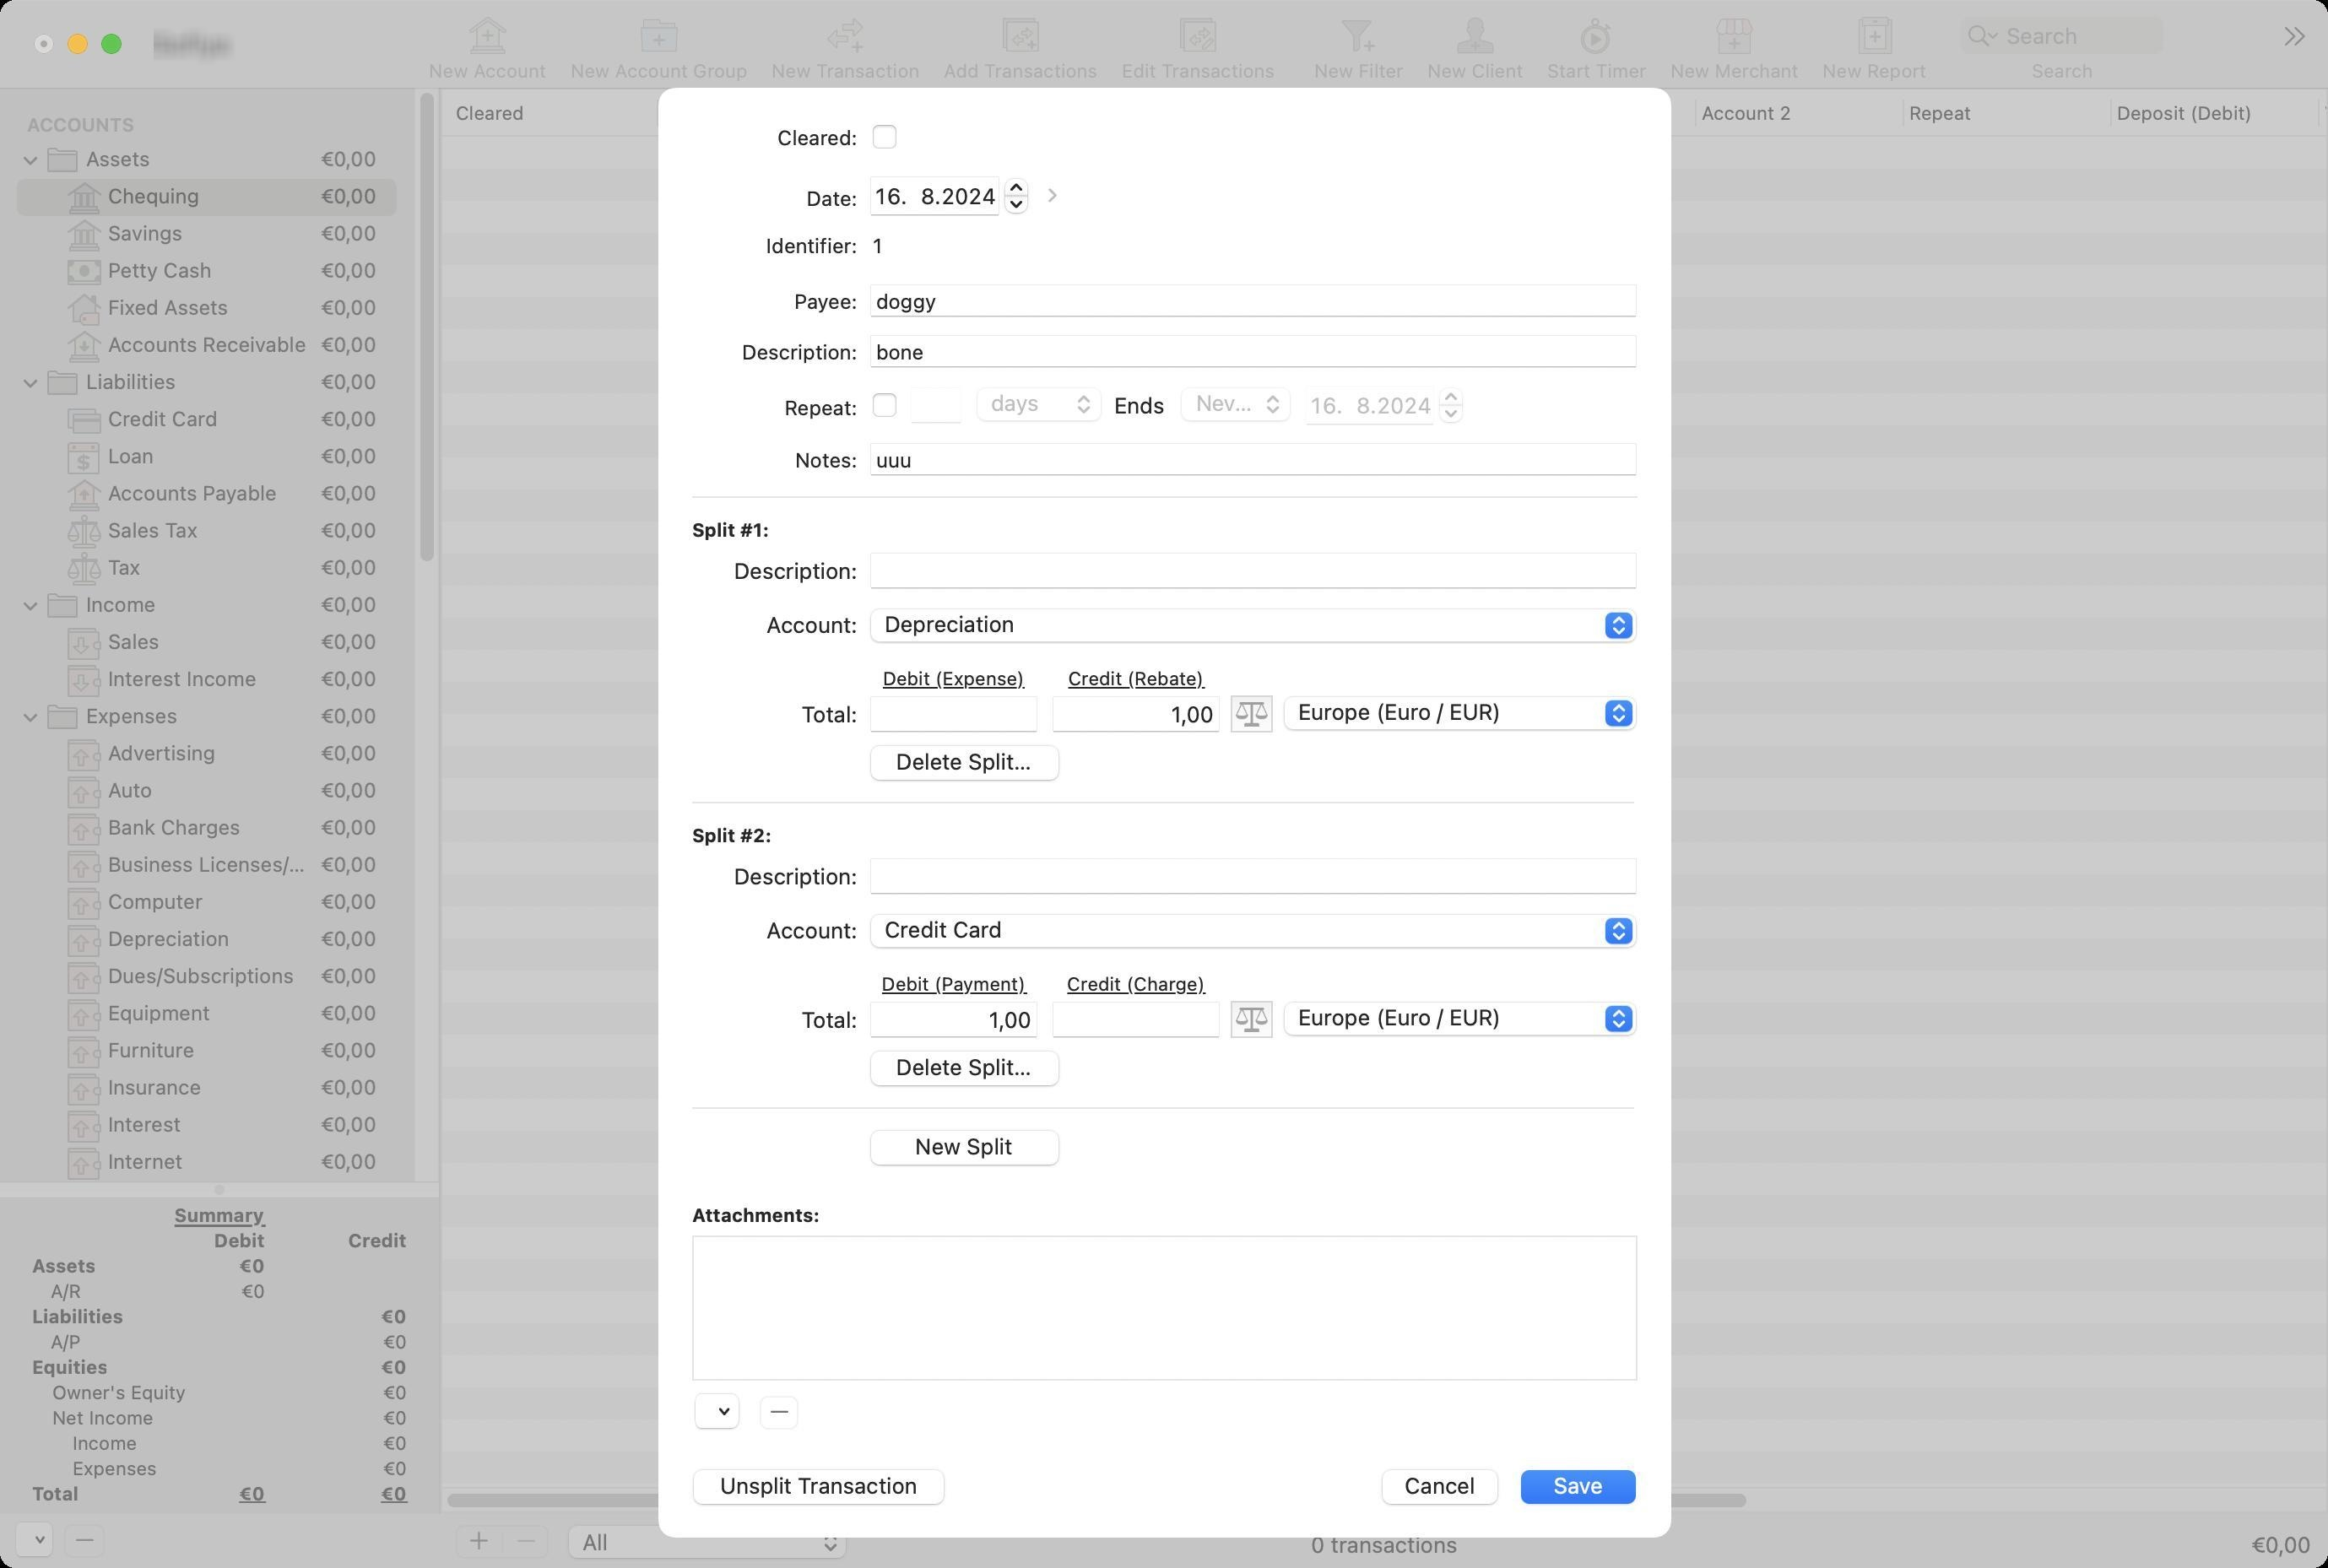
Accessibility tree:
{"name": "[name]", "role": "AXWindow", "description": null, "role_description": "standard window", "value": null, "position": "284.00;38.00", "size": "1379;929", "children": [{"name": "", "role": "AXMenuButton", "description": null, "role_description": "menu button", "value": null, "position": "8.00;901.00", "size": "26;25", "children": []}, {"name": "", "role": "AXButton", "description": "remove", "role_description": "button", "value": null, "position": "37.00;901.00", "size": "26;25", "children": []}, {"name": null, "role": "AXSplitGroup", "description": null, "role_description": "split group", "value": null, "position": "0.00;52.00", "size": "1379;845", "children": [{"name": null, "role": "AXSplitGroup", "description": null, "role_description": "split group", "value": null, "position": "0.00;52.00", "size": "260;845", "children": [{"name": null, "role": "AXScrollArea", "description": null, "role_description": "scroll area", "value": null, "position": "0.00;52.00", "size": "260;648", "children": [{"name": null, "role": "AXOutline", "description": null, "role_description": "outline", "value": null, "position": "0.00;52.00", "size": "245;1493", "children": [{"name": null, "role": "AXRow", "description": null, "role_description": "outline row", "value": null, "position": "0.00;62.00", "size": "245;22", "children": [{"name": null, "role": "AXCell", "description": null, "role_description": "cell", "value": null, "position": "10.00;62.00", "size": "225;22", "children": [{"name": null, "role": "AXStaticText", "description": null, "role_description": "text", "value": "ACCOUNTS", "position": "14.00;62.00", "size": "229;22", "children": []}]}]}, {"name": null, "role": "AXRow", "description": null, "role_description": "outline row", "value": null, "position": "0.00;84.00", "size": "245;22", "children": [{"name": null, "role": "AXCell", "description": null, "role_description": "cell", "value": null, "position": "10.00;84.00", "size": "225;22", "children": [{"name": null, "role": "AXImage", "description": "", "role_description": "image", "value": null, "position": "27.00;85.00", "size": "20;20", "children": []}, {"name": null, "role": "AXStaticText", "description": null, "role_description": "text", "value": "Assets", "position": "49.00;86.50", "size": "138;17", "children": []}, {"name": null, "role": "AXStaticText", "description": null, "role_description": "text", "value": "€0,00", "position": "187.14;86.50", "size": "38;17", "children": []}, {"name": null, "role": "AXDisclosureTriangle", "description": null, "role_description": "disclosure triangle", "value": 1, "position": "12.00;84.00", "size": "13;22", "children": []}]}]}, {"name": null, "role": "AXRow", "description": null, "role_description": "outline row", "value": null, "position": "0.00;106.00", "size": "245;22", "children": [{"name": null, "role": "AXCell", "description": null, "role_description": "cell", "value": null, "position": "10.00;106.00", "size": "225;22", "children": [{"name": null, "role": "AXImage", "description": "Bank", "role_description": "image", "value": null, "position": "40.00;107.00", "size": "20;20", "children": []}, {"name": null, "role": "AXStaticText", "description": null, "role_description": "text", "value": "Chequing", "position": "62.00;108.50", "size": "125;17", "children": []}, {"name": null, "role": "AXStaticText", "description": null, "role_description": "text", "value": "€0,00", "position": "187.14;108.50", "size": "38;17", "children": []}]}]}, {"name": null, "role": "AXRow", "description": null, "role_description": "outline row", "value": null, "position": "0.00;128.00", "size": "245;22", "children": [{"name": null, "role": "AXCell", "description": null, "role_description": "cell", "value": null, "position": "10.00;128.00", "size": "225;22", "children": [{"name": null, "role": "AXImage", "description": "Bank", "role_description": "image", "value": null, "position": "40.00;129.00", "size": "20;20", "children": []}, {"name": null, "role": "AXStaticText", "description": null, "role_description": "text", "value": "Savings", "position": "62.00;130.50", "size": "125;17", "children": []}, {"name": null, "role": "AXStaticText", "description": null, "role_description": "text", "value": "€0,00", "position": "187.14;130.50", "size": "38;17", "children": []}]}]}, {"name": null, "role": "AXRow", "description": null, "role_description": "outline row", "value": null, "position": "0.00;150.00", "size": "245;22", "children": [{"name": null, "role": "AXCell", "description": null, "role_description": "cell", "value": null, "position": "10.00;150.00", "size": "225;22", "children": [{"name": null, "role": "AXImage", "description": "Cash", "role_description": "image", "value": null, "position": "40.00;151.00", "size": "20;20", "children": []}, {"name": null, "role": "AXStaticText", "description": null, "role_description": "text", "value": "Petty Cash", "position": "62.00;152.50", "size": "125;17", "children": []}, {"name": null, "role": "AXStaticText", "description": null, "role_description": "text", "value": "€0,00", "position": "187.14;152.50", "size": "38;17", "children": []}]}]}, {"name": null, "role": "AXRow", "description": null, "role_description": "outline row", "value": null, "position": "0.00;172.00", "size": "245;22", "children": [{"name": null, "role": "AXCell", "description": null, "role_description": "cell", "value": null, "position": "10.00;172.00", "size": "225;22", "children": [{"name": null, "role": "AXImage", "description": "FixedAsset", "role_description": "image", "value": null, "position": "40.00;173.00", "size": "20;20", "children": []}, {"name": null, "role": "AXStaticText", "description": null, "role_description": "text", "value": "Fixed Assets", "position": "62.00;174.50", "size": "125;17", "children": []}, {"name": null, "role": "AXStaticText", "description": null, "role_description": "text", "value": "€0,00", "position": "187.14;174.50", "size": "38;17", "children": []}]}]}, {"name": null, "role": "AXRow", "description": null, "role_description": "outline row", "value": null, "position": "0.00;194.00", "size": "245;22", "children": [{"name": null, "role": "AXCell", "description": null, "role_description": "cell", "value": null, "position": "10.00;194.00", "size": "225;22", "children": [{"name": null, "role": "AXImage", "description": "AccountsReceivable", "role_description": "image", "value": null, "position": "40.00;195.00", "size": "20;20", "children": []}, {"name": null, "role": "AXStaticText", "description": null, "role_description": "text", "value": "Accounts Receivable", "position": "62.00;196.50", "size": "125;17", "children": []}, {"name": null, "role": "AXStaticText", "description": null, "role_description": "text", "value": "€0,00", "position": "187.14;196.50", "size": "38;17", "children": []}]}]}, {"name": null, "role": "AXRow", "description": null, "role_description": "outline row", "value": null, "position": "0.00;216.00", "size": "245;22", "children": [{"name": null, "role": "AXCell", "description": null, "role_description": "cell", "value": null, "position": "10.00;216.00", "size": "225;22", "children": [{"name": null, "role": "AXImage", "description": "", "role_description": "image", "value": null, "position": "27.00;217.00", "size": "20;20", "children": []}, {"name": null, "role": "AXStaticText", "description": null, "role_description": "text", "value": "Liabilities", "position": "49.00;218.50", "size": "138;17", "children": []}, {"name": null, "role": "AXStaticText", "description": null, "role_description": "text", "value": "€0,00", "position": "187.14;218.50", "size": "38;17", "children": []}, {"name": null, "role": "AXDisclosureTriangle", "description": null, "role_description": "disclosure triangle", "value": 1, "position": "12.00;216.00", "size": "13;22", "children": []}]}]}, {"name": null, "role": "AXRow", "description": null, "role_description": "outline row", "value": null, "position": "0.00;238.00", "size": "245;22", "children": [{"name": null, "role": "AXCell", "description": null, "role_description": "cell", "value": null, "position": "10.00;238.00", "size": "225;22", "children": [{"name": null, "role": "AXImage", "description": "CreditCard", "role_description": "image", "value": null, "position": "40.00;239.00", "size": "20;20", "children": []}, {"name": null, "role": "AXStaticText", "description": null, "role_description": "text", "value": "Credit Card", "position": "62.00;240.50", "size": "125;17", "children": []}, {"name": null, "role": "AXStaticText", "description": null, "role_description": "text", "value": "€0,00", "position": "187.14;240.50", "size": "38;17", "children": []}]}]}, {"name": null, "role": "AXRow", "description": null, "role_description": "outline row", "value": null, "position": "0.00;260.00", "size": "245;22", "children": [{"name": null, "role": "AXCell", "description": null, "role_description": "cell", "value": null, "position": "10.00;260.00", "size": "225;22", "children": [{"name": null, "role": "AXImage", "description": "Loan", "role_description": "image", "value": null, "position": "40.00;261.00", "size": "20;20", "children": []}, {"name": null, "role": "AXStaticText", "description": null, "role_description": "text", "value": "Loan", "position": "62.00;262.50", "size": "125;17", "children": []}, {"name": null, "role": "AXStaticText", "description": null, "role_description": "text", "value": "€0,00", "position": "187.14;262.50", "size": "38;17", "children": []}]}]}, {"name": null, "role": "AXRow", "description": null, "role_description": "outline row", "value": null, "position": "0.00;282.00", "size": "245;22", "children": [{"name": null, "role": "AXCell", "description": null, "role_description": "cell", "value": null, "position": "10.00;282.00", "size": "225;22", "children": [{"name": null, "role": "AXImage", "description": "AccountsPayable", "role_description": "image", "value": null, "position": "40.00;283.00", "size": "20;20", "children": []}, {"name": null, "role": "AXStaticText", "description": null, "role_description": "text", "value": "Accounts Payable", "position": "62.00;284.50", "size": "125;17", "children": []}, {"name": null, "role": "AXStaticText", "description": null, "role_description": "text", "value": "€0,00", "position": "187.14;284.50", "size": "38;17", "children": []}]}]}, {"name": null, "role": "AXRow", "description": null, "role_description": "outline row", "value": null, "position": "0.00;304.00", "size": "245;22", "children": [{"name": null, "role": "AXCell", "description": null, "role_description": "cell", "value": null, "position": "10.00;304.00", "size": "225;22", "children": [{"name": null, "role": "AXImage", "description": "Tax", "role_description": "image", "value": null, "position": "40.00;305.00", "size": "20;20", "children": []}, {"name": null, "role": "AXStaticText", "description": null, "role_description": "text", "value": "Sales Tax", "position": "62.00;306.50", "size": "125;17", "children": []}, {"name": null, "role": "AXStaticText", "description": null, "role_description": "text", "value": "€0,00", "position": "187.14;306.50", "size": "38;17", "children": []}]}]}, {"name": null, "role": "AXRow", "description": null, "role_description": "outline row", "value": null, "position": "0.00;326.00", "size": "245;22", "children": [{"name": null, "role": "AXCell", "description": null, "role_description": "cell", "value": null, "position": "10.00;326.00", "size": "225;22", "children": [{"name": null, "role": "AXImage", "description": "Tax", "role_description": "image", "value": null, "position": "40.00;327.00", "size": "20;20", "children": []}, {"name": null, "role": "AXStaticText", "description": null, "role_description": "text", "value": "Tax", "position": "62.00;328.50", "size": "125;17", "children": []}, {"name": null, "role": "AXStaticText", "description": null, "role_description": "text", "value": "€0,00", "position": "187.14;328.50", "size": "38;17", "children": []}]}]}, {"name": null, "role": "AXRow", "description": null, "role_description": "outline row", "value": null, "position": "0.00;348.00", "size": "245;22", "children": [{"name": null, "role": "AXCell", "description": null, "role_description": "cell", "value": null, "position": "10.00;348.00", "size": "225;22", "children": [{"name": null, "role": "AXImage", "description": "", "role_description": "image", "value": null, "position": "27.00;349.00", "size": "20;20", "children": []}, {"name": null, "role": "AXStaticText", "description": null, "role_description": "text", "value": "Income", "position": "49.00;350.50", "size": "138;17", "children": []}, {"name": null, "role": "AXStaticText", "description": null, "role_description": "text", "value": "€0,00", "position": "187.14;350.50", "size": "38;17", "children": []}, {"name": null, "role": "AXDisclosureTriangle", "description": null, "role_description": "disclosure triangle", "value": 1, "position": "12.00;348.00", "size": "13;22", "children": []}]}]}, {"name": null, "role": "AXRow", "description": null, "role_description": "outline row", "value": null, "position": "0.00;370.00", "size": "245;22", "children": [{"name": null, "role": "AXCell", "description": null, "role_description": "cell", "value": null, "position": "10.00;370.00", "size": "225;22", "children": [{"name": null, "role": "AXImage", "description": "Income", "role_description": "image", "value": null, "position": "40.00;371.00", "size": "20;20", "children": []}, {"name": null, "role": "AXStaticText", "description": null, "role_description": "text", "value": "Sales", "position": "62.00;372.50", "size": "125;17", "children": []}, {"name": null, "role": "AXStaticText", "description": null, "role_description": "text", "value": "€0,00", "position": "187.14;372.50", "size": "38;17", "children": []}]}]}, {"name": null, "role": "AXRow", "description": null, "role_description": "outline row", "value": null, "position": "0.00;392.00", "size": "245;22", "children": [{"name": null, "role": "AXCell", "description": null, "role_description": "cell", "value": null, "position": "10.00;392.00", "size": "225;22", "children": [{"name": null, "role": "AXImage", "description": "Income", "role_description": "image", "value": null, "position": "40.00;393.00", "size": "20;20", "children": []}, {"name": null, "role": "AXStaticText", "description": null, "role_description": "text", "value": "Interest Income", "position": "62.00;394.50", "size": "125;17", "children": []}, {"name": null, "role": "AXStaticText", "description": null, "role_description": "text", "value": "€0,00", "position": "187.14;394.50", "size": "38;17", "children": []}]}]}, {"name": null, "role": "AXRow", "description": null, "role_description": "outline row", "value": null, "position": "0.00;414.00", "size": "245;22", "children": [{"name": null, "role": "AXCell", "description": null, "role_description": "cell", "value": null, "position": "10.00;414.00", "size": "225;22", "children": [{"name": null, "role": "AXImage", "description": "", "role_description": "image", "value": null, "position": "27.00;415.00", "size": "20;20", "children": []}, {"name": null, "role": "AXStaticText", "description": null, "role_description": "text", "value": "Expenses", "position": "49.00;416.50", "size": "138;17", "children": []}, {"name": null, "role": "AXStaticText", "description": null, "role_description": "text", "value": "€0,00", "position": "187.14;416.50", "size": "38;17", "children": []}, {"name": null, "role": "AXDisclosureTriangle", "description": null, "role_description": "disclosure triangle", "value": 1, "position": "12.00;414.00", "size": "13;22", "children": []}]}]}, {"name": null, "role": "AXRow", "description": null, "role_description": "outline row", "value": null, "position": "0.00;436.00", "size": "245;22", "children": [{"name": null, "role": "AXCell", "description": null, "role_description": "cell", "value": null, "position": "10.00;436.00", "size": "225;22", "children": [{"name": null, "role": "AXImage", "description": "Expense", "role_description": "image", "value": null, "position": "40.00;437.00", "size": "20;20", "children": []}, {"name": null, "role": "AXStaticText", "description": null, "role_description": "text", "value": "Advertising", "position": "62.00;438.50", "size": "125;17", "children": []}, {"name": null, "role": "AXStaticText", "description": null, "role_description": "text", "value": "€0,00", "position": "187.14;438.50", "size": "38;17", "children": []}]}]}, {"name": null, "role": "AXRow", "description": null, "role_description": "outline row", "value": null, "position": "0.00;458.00", "size": "245;22", "children": [{"name": null, "role": "AXCell", "description": null, "role_description": "cell", "value": null, "position": "10.00;458.00", "size": "225;22", "children": [{"name": null, "role": "AXImage", "description": "Expense", "role_description": "image", "value": null, "position": "40.00;459.00", "size": "20;20", "children": []}, {"name": null, "role": "AXStaticText", "description": null, "role_description": "text", "value": "Auto", "position": "62.00;460.50", "size": "125;17", "children": []}, {"name": null, "role": "AXStaticText", "description": null, "role_description": "text", "value": "€0,00", "position": "187.14;460.50", "size": "38;17", "children": []}]}]}, {"name": null, "role": "AXRow", "description": null, "role_description": "outline row", "value": null, "position": "0.00;480.00", "size": "245;22", "children": [{"name": null, "role": "AXCell", "description": null, "role_description": "cell", "value": null, "position": "10.00;480.00", "size": "225;22", "children": [{"name": null, "role": "AXImage", "description": "Expense", "role_description": "image", "value": null, "position": "40.00;481.00", "size": "20;20", "children": []}, {"name": null, "role": "AXStaticText", "description": null, "role_description": "text", "value": "Bank Charges", "position": "62.00;482.50", "size": "125;17", "children": []}, {"name": null, "role": "AXStaticText", "description": null, "role_description": "text", "value": "€0,00", "position": "187.14;482.50", "size": "38;17", "children": []}]}]}, {"name": null, "role": "AXRow", "description": null, "role_description": "outline row", "value": null, "position": "0.00;502.00", "size": "245;22", "children": [{"name": null, "role": "AXCell", "description": null, "role_description": "cell", "value": null, "position": "10.00;502.00", "size": "225;22", "children": [{"name": null, "role": "AXImage", "description": "Expense", "role_description": "image", "value": null, "position": "40.00;503.00", "size": "20;20", "children": []}, {"name": null, "role": "AXStaticText", "description": null, "role_description": "text", "value": "Business Licenses/Permits", "position": "62.00;504.50", "size": "125;17", "children": []}, {"name": null, "role": "AXStaticText", "description": null, "role_description": "text", "value": "€0,00", "position": "187.14;504.50", "size": "38;17", "children": []}]}]}, {"name": null, "role": "AXRow", "description": null, "role_description": "outline row", "value": null, "position": "0.00;524.00", "size": "245;22", "children": [{"name": null, "role": "AXCell", "description": null, "role_description": "cell", "value": null, "position": "10.00;524.00", "size": "225;22", "children": [{"name": null, "role": "AXImage", "description": "Expense", "role_description": "image", "value": null, "position": "40.00;525.00", "size": "20;20", "children": []}, {"name": null, "role": "AXStaticText", "description": null, "role_description": "text", "value": "Computer", "position": "62.00;526.50", "size": "125;17", "children": []}, {"name": null, "role": "AXStaticText", "description": null, "role_description": "text", "value": "€0,00", "position": "187.14;526.50", "size": "38;17", "children": []}]}]}, {"name": null, "role": "AXRow", "description": null, "role_description": "outline row", "value": null, "position": "0.00;546.00", "size": "245;22", "children": [{"name": null, "role": "AXCell", "description": null, "role_description": "cell", "value": null, "position": "10.00;546.00", "size": "225;22", "children": [{"name": null, "role": "AXImage", "description": "Expense", "role_description": "image", "value": null, "position": "40.00;547.00", "size": "20;20", "children": []}, {"name": null, "role": "AXStaticText", "description": null, "role_description": "text", "value": "Depreciation", "position": "62.00;548.50", "size": "125;17", "children": []}, {"name": null, "role": "AXStaticText", "description": null, "role_description": "text", "value": "€0,00", "position": "187.14;548.50", "size": "38;17", "children": []}]}]}, {"name": null, "role": "AXRow", "description": null, "role_description": "outline row", "value": null, "position": "0.00;568.00", "size": "245;22", "children": [{"name": null, "role": "AXCell", "description": null, "role_description": "cell", "value": null, "position": "10.00;568.00", "size": "225;22", "children": [{"name": null, "role": "AXImage", "description": "Expense", "role_description": "image", "value": null, "position": "40.00;569.00", "size": "20;20", "children": []}, {"name": null, "role": "AXStaticText", "description": null, "role_description": "text", "value": "Dues/Subscriptions", "position": "62.00;570.50", "size": "125;17", "children": []}, {"name": null, "role": "AXStaticText", "description": null, "role_description": "text", "value": "€0,00", "position": "187.14;570.50", "size": "38;17", "children": []}]}]}, {"name": null, "role": "AXRow", "description": null, "role_description": "outline row", "value": null, "position": "0.00;590.00", "size": "245;22", "children": [{"name": null, "role": "AXCell", "description": null, "role_description": "cell", "value": null, "position": "10.00;590.00", "size": "225;22", "children": [{"name": null, "role": "AXImage", "description": "Expense", "role_description": "image", "value": null, "position": "40.00;591.00", "size": "20;20", "children": []}, {"name": null, "role": "AXStaticText", "description": null, "role_description": "text", "value": "Equipment", "position": "62.00;592.50", "size": "125;17", "children": []}, {"name": null, "role": "AXStaticText", "description": null, "role_description": "text", "value": "€0,00", "position": "187.14;592.50", "size": "38;17", "children": []}]}]}, {"name": null, "role": "AXRow", "description": null, "role_description": "outline row", "value": null, "position": "0.00;612.00", "size": "245;22", "children": [{"name": null, "role": "AXCell", "description": null, "role_description": "cell", "value": null, "position": "10.00;612.00", "size": "225;22", "children": [{"name": null, "role": "AXImage", "description": "Expense", "role_description": "image", "value": null, "position": "40.00;613.00", "size": "20;20", "children": []}, {"name": null, "role": "AXStaticText", "description": null, "role_description": "text", "value": "Furniture", "position": "62.00;614.50", "size": "125;17", "children": []}, {"name": null, "role": "AXStaticText", "description": null, "role_description": "text", "value": "€0,00", "position": "187.14;614.50", "size": "38;17", "children": []}]}]}, {"name": null, "role": "AXRow", "description": null, "role_description": "outline row", "value": null, "position": "0.00;634.00", "size": "245;22", "children": [{"name": null, "role": "AXCell", "description": null, "role_description": "cell", "value": null, "position": "10.00;634.00", "size": "225;22", "children": [{"name": null, "role": "AXImage", "description": "Expense", "role_description": "image", "value": null, "position": "40.00;635.00", "size": "20;20", "children": []}, {"name": null, "role": "AXStaticText", "description": null, "role_description": "text", "value": "Insurance", "position": "62.00;636.50", "size": "125;17", "children": []}, {"name": null, "role": "AXStaticText", "description": null, "role_description": "text", "value": "€0,00", "position": "187.14;636.50", "size": "38;17", "children": []}]}]}, {"name": null, "role": "AXRow", "description": null, "role_description": "outline row", "value": null, "position": "0.00;656.00", "size": "245;22", "children": [{"name": null, "role": "AXCell", "description": null, "role_description": "cell", "value": null, "position": "10.00;656.00", "size": "225;22", "children": [{"name": null, "role": "AXImage", "description": "Expense", "role_description": "image", "value": null, "position": "40.00;657.00", "size": "20;20", "children": []}, {"name": null, "role": "AXStaticText", "description": null, "role_description": "text", "value": "Interest", "position": "62.00;658.50", "size": "125;17", "children": []}, {"name": null, "role": "AXStaticText", "description": null, "role_description": "text", "value": "€0,00", "position": "187.14;658.50", "size": "38;17", "children": []}]}]}, {"name": null, "role": "AXRow", "description": null, "role_description": "outline row", "value": null, "position": "0.00;678.00", "size": "245;22", "children": [{"name": null, "role": "AXCell", "description": null, "role_description": "cell", "value": null, "position": "10.00;678.00", "size": "225;22", "children": [{"name": null, "role": "AXImage", "description": "Expense", "role_description": "image", "value": null, "position": "40.00;679.00", "size": "20;20", "children": []}, {"name": null, "role": "AXStaticText", "description": null, "role_description": "text", "value": "Internet", "position": "62.00;680.50", "size": "125;17", "children": []}, {"name": null, "role": "AXStaticText", "description": null, "role_description": "text", "value": "€0,00", "position": "187.14;680.50", "size": "38;17", "children": []}]}]}, {"name": null, "role": "AXRow", "description": null, "role_description": "outline row", "value": null, "position": "0.00;700.00", "size": "245;22", "children": [{"name": null, "role": "AXCell", "description": null, "role_description": "cell", "value": null, "position": "10.00;700.00", "size": "225;22", "children": [{"name": null, "role": "AXImage", "description": "Expense", "role_description": "image", "value": null, "position": "40.00;701.00", "size": "20;20", "children": []}, {"name": null, "role": "AXStaticText", "description": null, "role_description": "text", "value": "Meals/Entertainment", "position": "62.00;702.50", "size": "125;17", "children": []}, {"name": null, "role": "AXStaticText", "description": null, "role_description": "text", "value": "€0,00", "position": "187.14;702.50", "size": "38;17", "children": []}]}]}, {"name": null, "role": "AXRow", "description": null, "role_description": "outline row", "value": null, "position": "0.00;722.00", "size": "245;22", "children": [{"name": null, "role": "AXCell", "description": null, "role_description": "cell", "value": null, "position": "10.00;722.00", "size": "225;22", "children": [{"name": null, "role": "AXImage", "description": "Expense", "role_description": "image", "value": null, "position": "40.00;723.00", "size": "20;20", "children": []}, {"name": null, "role": "AXStaticText", "description": null, "role_description": "text", "value": "Mileage", "position": "62.00;724.50", "size": "125;17", "children": []}, {"name": null, "role": "AXStaticText", "description": null, "role_description": "text", "value": "€0,00", "position": "187.14;724.50", "size": "38;17", "children": []}]}]}, {"name": null, "role": "AXRow", "description": null, "role_description": "outline row", "value": null, "position": "0.00;744.00", "size": "245;22", "children": [{"name": null, "role": "AXCell", "description": null, "role_description": "cell", "value": null, "position": "10.00;744.00", "size": "225;22", "children": [{"name": null, "role": "AXImage", "description": "Expense", "role_description": "image", "value": null, "position": "40.00;745.00", "size": "20;20", "children": []}, {"name": null, "role": "AXStaticText", "description": null, "role_description": "text", "value": "Office Supplies", "position": "62.00;746.50", "size": "125;17", "children": []}, {"name": null, "role": "AXStaticText", "description": null, "role_description": "text", "value": "€0,00", "position": "187.14;746.50", "size": "38;17", "children": []}]}]}, {"name": null, "role": "AXRow", "description": null, "role_description": "outline row", "value": null, "position": "0.00;766.00", "size": "245;22", "children": [{"name": null, "role": "AXCell", "description": null, "role_description": "cell", "value": null, "position": "10.00;766.00", "size": "225;22", "children": [{"name": null, "role": "AXImage", "description": "Expense", "role_description": "image", "value": null, "position": "40.00;767.00", "size": "20;20", "children": []}, {"name": null, "role": "AXStaticText", "description": null, "role_description": "text", "value": "Phone", "position": "62.00;768.50", "size": "125;17", "children": []}, {"name": null, "role": "AXStaticText", "description": null, "role_description": "text", "value": "€0,00", "position": "187.14;768.50", "size": "38;17", "children": []}]}]}, {"name": null, "role": "AXRow", "description": null, "role_description": "outline row", "value": null, "position": "0.00;788.00", "size": "245;22", "children": [{"name": null, "role": "AXCell", "description": null, "role_description": "cell", "value": null, "position": "10.00;788.00", "size": "225;22", "children": [{"name": null, "role": "AXImage", "description": "Expense", "role_description": "image", "value": null, "position": "40.00;789.00", "size": "20;20", "children": []}, {"name": null, "role": "AXStaticText", "description": null, "role_description": "text", "value": "Postage/Shipping", "position": "62.00;790.50", "size": "125;17", "children": []}, {"name": null, "role": "AXStaticText", "description": null, "role_description": "text", "value": "€0,00", "position": "187.14;790.50", "size": "38;17", "children": []}]}]}, {"name": null, "role": "AXRow", "description": null, "role_description": "outline row", "value": null, "position": "0.00;810.00", "size": "245;22", "children": [{"name": null, "role": "AXCell", "description": null, "role_description": "cell", "value": null, "position": "10.00;810.00", "size": "225;22", "children": [{"name": null, "role": "AXImage", "description": "Expense", "role_description": "image", "value": null, "position": "40.00;811.00", "size": "20;20", "children": []}, {"name": null, "role": "AXStaticText", "description": null, "role_description": "text", "value": "Professional Fees", "position": "62.00;812.50", "size": "125;17", "children": []}, {"name": null, "role": "AXStaticText", "description": null, "role_description": "text", "value": "€0,00", "position": "187.14;812.50", "size": "38;17", "children": []}]}]}, {"name": null, "role": "AXRow", "description": null, "role_description": "outline row", "value": null, "position": "0.00;832.00", "size": "245;22", "children": [{"name": null, "role": "AXCell", "description": null, "role_description": "cell", "value": null, "position": "10.00;832.00", "size": "225;22", "children": [{"name": null, "role": "AXImage", "description": "Expense", "role_description": "image", "value": null, "position": "40.00;833.00", "size": "20;20", "children": []}, {"name": null, "role": "AXStaticText", "description": null, "role_description": "text", "value": "Rent", "position": "62.00;834.50", "size": "125;17", "children": []}, {"name": null, "role": "AXStaticText", "description": null, "role_description": "text", "value": "€0,00", "position": "187.14;834.50", "size": "38;17", "children": []}]}]}, {"name": null, "role": "AXRow", "description": null, "role_description": "outline row", "value": null, "position": "0.00;854.00", "size": "245;22", "children": [{"name": null, "role": "AXCell", "description": null, "role_description": "cell", "value": null, "position": "10.00;854.00", "size": "225;22", "children": [{"name": null, "role": "AXImage", "description": "Expense", "role_description": "image", "value": null, "position": "40.00;855.00", "size": "20;20", "children": []}, {"name": null, "role": "AXStaticText", "description": null, "role_description": "text", "value": "Repairs/Maintenance", "position": "62.00;856.50", "size": "125;17", "children": []}, {"name": null, "role": "AXStaticText", "description": null, "role_description": "text", "value": "€0,00", "position": "187.14;856.50", "size": "38;17", "children": []}]}]}, {"name": null, "role": "AXRow", "description": null, "role_description": "outline row", "value": null, "position": "0.00;876.00", "size": "245;22", "children": [{"name": null, "role": "AXCell", "description": null, "role_description": "cell", "value": null, "position": "10.00;876.00", "size": "225;22", "children": [{"name": null, "role": "AXImage", "description": "Expense", "role_description": "image", "value": null, "position": "40.00;877.00", "size": "20;20", "children": []}, {"name": null, "role": "AXStaticText", "description": null, "role_description": "text", "value": "Salaries", "position": "62.00;878.50", "size": "125;17", "children": []}, {"name": null, "role": "AXStaticText", "description": null, "role_description": "text", "value": "€0,00", "position": "187.14;878.50", "size": "38;17", "children": []}]}]}, {"name": null, "role": "AXRow", "description": null, "role_description": "outline row", "value": null, "position": "0.00;898.00", "size": "245;22", "children": [{"name": null, "role": "AXCell", "description": null, "role_description": "cell", "value": null, "position": "10.00;898.00", "size": "225;22", "children": [{"name": null, "role": "AXImage", "description": "Expense", "role_description": "image", "value": null, "position": "40.00;899.00", "size": "20;20", "children": []}, {"name": null, "role": "AXStaticText", "description": null, "role_description": "text", "value": "Travel", "position": "62.00;900.50", "size": "125;17", "children": []}, {"name": null, "role": "AXStaticText", "description": null, "role_description": "text", "value": "€0,00", "position": "187.14;900.50", "size": "38;17", "children": []}]}]}, {"name": null, "role": "AXRow", "description": null, "role_description": "outline row", "value": null, "position": "0.00;920.00", "size": "245;22", "children": [{"name": null, "role": "AXCell", "description": null, "role_description": "cell", "value": null, "position": "10.00;920.00", "size": "225;22", "children": [{"name": null, "role": "AXImage", "description": "Expense", "role_description": "image", "value": null, "position": "40.00;921.00", "size": "20;20", "children": []}, {"name": null, "role": "AXStaticText", "description": null, "role_description": "text", "value": "Utilities", "position": "62.00;922.50", "size": "125;17", "children": []}, {"name": null, "role": "AXStaticText", "description": null, "role_description": "text", "value": "€0,00", "position": "187.14;922.50", "size": "38;17", "children": []}]}]}, {"name": null, "role": "AXRow", "description": null, "role_description": "outline row", "value": null, "position": "0.00;942.00", "size": "245;22", "children": [{"name": null, "role": "AXCell", "description": null, "role_description": "cell", "value": null, "position": "10.00;942.00", "size": "225;22", "children": [{"name": null, "role": "AXImage", "description": "", "role_description": "image", "value": null, "position": "27.00;943.00", "size": "20;20", "children": []}, {"name": null, "role": "AXStaticText", "description": null, "role_description": "text", "value": "Equity", "position": "49.00;944.50", "size": "138;17", "children": []}, {"name": null, "role": "AXStaticText", "description": null, "role_description": "text", "value": "€0,00", "position": "187.14;944.50", "size": "38;17", "children": []}, {"name": null, "role": "AXDisclosureTriangle", "description": null, "role_description": "disclosure triangle", "value": 1, "position": "12.00;942.00", "size": "13;22", "children": []}]}]}, {"name": null, "role": "AXRow", "description": null, "role_description": "outline row", "value": null, "position": "0.00;964.00", "size": "245;22", "children": [{"name": null, "role": "AXCell", "description": null, "role_description": "cell", "value": null, "position": "10.00;964.00", "size": "225;22", "children": [{"name": null, "role": "AXImage", "description": "Equity", "role_description": "image", "value": null, "position": "40.00;965.00", "size": "20;20", "children": []}, {"name": null, "role": "AXStaticText", "description": null, "role_description": "text", "value": "Opening Balance", "position": "62.00;966.50", "size": "125;17", "children": []}, {"name": null, "role": "AXStaticText", "description": null, "role_description": "text", "value": "€0,00", "position": "187.14;966.50", "size": "38;17", "children": []}]}]}, {"name": null, "role": "AXRow", "description": null, "role_description": "outline row", "value": null, "position": "0.00;986.00", "size": "245;22", "children": [{"name": null, "role": "AXCell", "description": null, "role_description": "cell", "value": null, "position": "10.00;986.00", "size": "225;22", "children": [{"name": null, "role": "AXImage", "description": "Equity", "role_description": "image", "value": null, "position": "40.00;987.00", "size": "20;20", "children": []}, {"name": null, "role": "AXStaticText", "description": null, "role_description": "text", "value": "Owner's Draw", "position": "62.00;988.50", "size": "125;17", "children": []}, {"name": null, "role": "AXStaticText", "description": null, "role_description": "text", "value": "€0,00", "position": "187.14;988.50", "size": "38;17", "children": []}]}]}, {"name": null, "role": "AXRow", "description": null, "role_description": "outline row", "value": null, "position": "0.00;1008.00", "size": "245;22", "children": [{"name": null, "role": "AXCell", "description": null, "role_description": "cell", "value": null, "position": "10.00;1008.00", "size": "225;22", "children": [{"name": null, "role": "AXImage", "description": "Equity", "role_description": "image", "value": null, "position": "40.00;1009.00", "size": "20;20", "children": []}, {"name": null, "role": "AXStaticText", "description": null, "role_description": "text", "value": "Owner's Equity", "position": "62.00;1010.50", "size": "125;17", "children": []}, {"name": null, "role": "AXStaticText", "description": null, "role_description": "text", "value": "€0,00", "position": "187.14;1010.50", "size": "38;17", "children": []}]}]}, {"name": null, "role": "AXRow", "description": null, "role_description": "outline row", "value": null, "position": "0.00;1043.00", "size": "245;22", "children": [{"name": null, "role": "AXCell", "description": null, "role_description": "cell", "value": null, "position": "10.00;1043.00", "size": "225;22", "children": [{"name": null, "role": "AXStaticText", "description": null, "role_description": "text", "value": "FILTERS", "position": "14.00;1043.00", "size": "229;22", "children": []}]}]}, {"name": null, "role": "AXRow", "description": null, "role_description": "outline row", "value": null, "position": "0.00;1065.00", "size": "245;22", "children": [{"name": null, "role": "AXCell", "description": null, "role_description": "cell", "value": null, "position": "10.00;1065.00", "size": "225;22", "children": [{"name": null, "role": "AXImage", "description": "Filter", "role_description": "image", "value": null, "position": "27.00;1066.00", "size": "20;20", "children": []}, {"name": null, "role": "AXStaticText", "description": null, "role_description": "text", "value": "All", "position": "49.00;1067.50", "size": "138;17", "children": []}, {"name": null, "role": "AXStaticText", "description": null, "role_description": "text", "value": "€0,00", "position": "187.14;1067.50", "size": "38;17", "children": []}]}]}, {"name": null, "role": "AXRow", "description": null, "role_description": "outline row", "value": null, "position": "0.00;1087.00", "size": "245;22", "children": [{"name": null, "role": "AXCell", "description": null, "role_description": "cell", "value": null, "position": "10.00;1087.00", "size": "225;22", "children": [{"name": null, "role": "AXImage", "description": "Filter", "role_description": "image", "value": null, "position": "27.00;1088.00", "size": "20;20", "children": []}, {"name": null, "role": "AXStaticText", "description": null, "role_description": "text", "value": "Recent", "position": "49.00;1089.50", "size": "138;17", "children": []}, {"name": null, "role": "AXStaticText", "description": null, "role_description": "text", "value": "€0,00", "position": "187.14;1089.50", "size": "38;17", "children": []}]}]}, {"name": null, "role": "AXRow", "description": null, "role_description": "outline row", "value": null, "position": "0.00;1109.00", "size": "245;22", "children": [{"name": null, "role": "AXCell", "description": null, "role_description": "cell", "value": null, "position": "10.00;1109.00", "size": "225;22", "children": [{"name": null, "role": "AXImage", "description": "Filter", "role_description": "image", "value": null, "position": "27.00;1110.00", "size": "20;20", "children": []}, {"name": null, "role": "AXStaticText", "description": null, "role_description": "text", "value": "Recently Modified", "position": "49.00;1111.50", "size": "138;17", "children": []}, {"name": null, "role": "AXStaticText", "description": null, "role_description": "text", "value": "€0,00", "position": "187.14;1111.50", "size": "38;17", "children": []}]}]}, {"name": null, "role": "AXRow", "description": null, "role_description": "outline row", "value": null, "position": "0.00;1131.00", "size": "245;22", "children": [{"name": null, "role": "AXCell", "description": null, "role_description": "cell", "value": null, "position": "10.00;1131.00", "size": "225;22", "children": [{"name": null, "role": "AXImage", "description": "Filter", "role_description": "image", "value": null, "position": "27.00;1132.00", "size": "20;20", "children": []}, {"name": null, "role": "AXStaticText", "description": null, "role_description": "text", "value": "Repeating", "position": "49.00;1133.50", "size": "138;17", "children": []}, {"name": null, "role": "AXStaticText", "description": null, "role_description": "text", "value": "€0,00", "position": "187.14;1133.50", "size": "38;17", "children": []}]}]}, {"name": null, "role": "AXRow", "description": null, "role_description": "outline row", "value": null, "position": "0.00;1166.00", "size": "245;22", "children": [{"name": null, "role": "AXCell", "description": null, "role_description": "cell", "value": null, "position": "10.00;1166.00", "size": "225;22", "children": [{"name": null, "role": "AXStaticText", "description": null, "role_description": "text", "value": "CLIENTS", "position": "14.00;1166.00", "size": "229;22", "children": []}]}]}, {"name": null, "role": "AXRow", "description": null, "role_description": "outline row", "value": null, "position": "0.00;1201.00", "size": "245;22", "children": [{"name": null, "role": "AXCell", "description": null, "role_description": "cell", "value": null, "position": "10.00;1201.00", "size": "225;22", "children": [{"name": null, "role": "AXStaticText", "description": null, "role_description": "text", "value": "MERCHANTS", "position": "14.00;1201.00", "size": "229;22", "children": []}]}]}, {"name": null, "role": "AXRow", "description": null, "role_description": "outline row", "value": null, "position": "0.00;1236.00", "size": "245;22", "children": [{"name": null, "role": "AXCell", "description": null, "role_description": "cell", "value": null, "position": "10.00;1236.00", "size": "225;22", "children": [{"name": null, "role": "AXStaticText", "description": null, "role_description": "text", "value": "REPORTS", "position": "14.00;1236.00", "size": "229;22", "children": []}]}]}, {"name": null, "role": "AXRow", "description": null, "role_description": "outline row", "value": null, "position": "0.00;1258.00", "size": "245;22", "children": [{"name": null, "role": "AXCell", "description": null, "role_description": "cell", "value": null, "position": "10.00;1258.00", "size": "225;22", "children": [{"name": null, "role": "AXImage", "description": "Report", "role_description": "image", "value": null, "position": "27.00;1259.00", "size": "20;20", "children": []}, {"name": null, "role": "AXStaticText", "description": null, "role_description": "text", "value": "Balance Sheet", "position": "49.00;1260.50", "size": "171;17", "children": []}, {"name": null, "role": "AXStaticText", "description": null, "role_description": "text", "value": "", "position": "220.00;1260.50", "size": "5;17", "children": []}]}]}, {"name": null, "role": "AXRow", "description": null, "role_description": "outline row", "value": null, "position": "0.00;1280.00", "size": "245;22", "children": [{"name": null, "role": "AXCell", "description": null, "role_description": "cell", "value": null, "position": "10.00;1280.00", "size": "225;22", "children": [{"name": null, "role": "AXImage", "description": "Report", "role_description": "image", "value": null, "position": "27.00;1281.00", "size": "20;20", "children": []}, {"name": null, "role": "AXStaticText", "description": null, "role_description": "text", "value": "Income", "position": "49.00;1282.50", "size": "171;17", "children": []}, {"name": null, "role": "AXStaticText", "description": null, "role_description": "text", "value": "", "position": "220.00;1282.50", "size": "5;17", "children": []}]}]}, {"name": null, "role": "AXRow", "description": null, "role_description": "outline row", "value": null, "position": "0.00;1302.00", "size": "245;22", "children": [{"name": null, "role": "AXCell", "description": null, "role_description": "cell", "value": null, "position": "10.00;1302.00", "size": "225;22", "children": [{"name": null, "role": "AXImage", "description": "Report", "role_description": "image", "value": null, "position": "27.00;1303.00", "size": "20;20", "children": []}, {"name": null, "role": "AXStaticText", "description": null, "role_description": "text", "value": "Cash Flow", "position": "49.00;1304.50", "size": "171;17", "children": []}, {"name": null, "role": "AXStaticText", "description": null, "role_description": "text", "value": "", "position": "220.00;1304.50", "size": "5;17", "children": []}]}]}, {"name": null, "role": "AXRow", "description": null, "role_description": "outline row", "value": null, "position": "0.00;1324.00", "size": "245;22", "children": [{"name": null, "role": "AXCell", "description": null, "role_description": "cell", "value": null, "position": "10.00;1324.00", "size": "225;22", "children": [{"name": null, "role": "AXImage", "description": "Report", "role_description": "image", "value": null, "position": "27.00;1325.00", "size": "20;20", "children": []}, {"name": null, "role": "AXStaticText", "description": null, "role_description": "text", "value": "Equity", "position": "49.00;1326.50", "size": "171;17", "children": []}, {"name": null, "role": "AXStaticText", "description": null, "role_description": "text", "value": "", "position": "220.00;1326.50", "size": "5;17", "children": []}]}]}, {"name": null, "role": "AXRow", "description": null, "role_description": "outline row", "value": null, "position": "0.00;1346.00", "size": "245;22", "children": [{"name": null, "role": "AXCell", "description": null, "role_description": "cell", "value": null, "position": "10.00;1346.00", "size": "225;22", "children": [{"name": null, "role": "AXImage", "description": "Report", "role_description": "image", "value": null, "position": "27.00;1347.00", "size": "20;20", "children": []}, {"name": null, "role": "AXStaticText", "description": null, "role_description": "text", "value": "Trial Balance", "position": "49.00;1348.50", "size": "171;17", "children": []}, {"name": null, "role": "AXStaticText", "description": null, "role_description": "text", "value": "", "position": "220.00;1348.50", "size": "5;17", "children": []}]}]}, {"name": null, "role": "AXRow", "description": null, "role_description": "outline row", "value": null, "position": "0.00;1381.00", "size": "245;22", "children": [{"name": null, "role": "AXCell", "description": null, "role_description": "cell", "value": null, "position": "10.00;1381.00", "size": "225;22", "children": [{"name": null, "role": "AXStaticText", "description": null, "role_description": "text", "value": "MANAGE", "position": "14.00;1381.00", "size": "229;22", "children": []}]}]}, {"name": null, "role": "AXRow", "description": null, "role_description": "outline row", "value": null, "position": "0.00;1403.00", "size": "245;22", "children": [{"name": null, "role": "AXCell", "description": null, "role_description": "cell", "value": null, "position": "10.00;1403.00", "size": "225;22", "children": [{"name": null, "role": "AXImage", "description": "Autofill", "role_description": "image", "value": null, "position": "27.00;1404.00", "size": "20;20", "children": []}, {"name": null, "role": "AXStaticText", "description": null, "role_description": "text", "value": "Autofill", "position": "49.00;1405.50", "size": "153;17", "children": []}, {"name": null, "role": "AXStaticText", "description": null, "role_description": "text", "value": "Off", "position": "202.06;1405.50", "size": "23;17", "children": []}]}]}, {"name": null, "role": "AXRow", "description": null, "role_description": "outline row", "value": null, "position": "0.00;1425.00", "size": "245;22", "children": [{"name": null, "role": "AXCell", "description": null, "role_description": "cell", "value": null, "position": "10.00;1425.00", "size": "225;22", "children": [{"name": null, "role": "AXImage", "description": "Budget", "role_description": "image", "value": null, "position": "27.00;1426.00", "size": "20;20", "children": []}, {"name": null, "role": "AXStaticText", "description": null, "role_description": "text", "value": "Budget", "position": "49.00;1427.50", "size": "153;17", "children": []}, {"name": null, "role": "AXStaticText", "description": null, "role_description": "text", "value": "Off", "position": "202.06;1427.50", "size": "23;17", "children": []}]}]}, {"name": null, "role": "AXRow", "description": null, "role_description": "outline row", "value": null, "position": "0.00;1447.00", "size": "245;22", "children": [{"name": null, "role": "AXCell", "description": null, "role_description": "cell", "value": null, "position": "10.00;1447.00", "size": "225;22", "children": [{"name": null, "role": "AXImage", "description": "Fields", "role_description": "image", "value": null, "position": "27.00;1448.00", "size": "20;20", "children": []}, {"name": null, "role": "AXStaticText", "description": null, "role_description": "text", "value": "Fields", "position": "49.00;1449.50", "size": "158;17", "children": []}, {"name": null, "role": "AXStaticText", "description": null, "role_description": "text", "value": "18", "position": "206.77;1449.50", "size": "18;17", "children": []}]}]}, {"name": null, "role": "AXRow", "description": null, "role_description": "outline row", "value": null, "position": "0.00;1469.00", "size": "245;22", "children": [{"name": null, "role": "AXCell", "description": null, "role_description": "cell", "value": null, "position": "10.00;1469.00", "size": "225;22", "children": [{"name": null, "role": "AXImage", "description": "Repeats", "role_description": "image", "value": null, "position": "27.00;1470.00", "size": "20;20", "children": []}, {"name": null, "role": "AXStaticText", "description": null, "role_description": "text", "value": "Repeats", "position": "49.00;1471.50", "size": "163;17", "children": []}, {"name": null, "role": "AXStaticText", "description": null, "role_description": "text", "value": "0", "position": "212.44;1471.50", "size": "13;17", "children": []}]}]}, {"name": null, "role": "AXRow", "description": null, "role_description": "outline row", "value": null, "position": "0.00;1491.00", "size": "245;22", "children": [{"name": null, "role": "AXCell", "description": null, "role_description": "cell", "value": null, "position": "10.00;1491.00", "size": "225;22", "children": [{"name": null, "role": "AXImage", "description": "Units", "role_description": "image", "value": null, "position": "27.00;1492.00", "size": "20;20", "children": []}, {"name": null, "role": "AXStaticText", "description": null, "role_description": "text", "value": "Units", "position": "49.00;1493.50", "size": "152;17", "children": []}, {"name": null, "role": "AXStaticText", "description": null, "role_description": "text", "value": "161", "position": "201.23;1493.50", "size": "24;17", "children": []}]}]}, {"name": null, "role": "AXRow", "description": null, "role_description": "outline row", "value": null, "position": "0.00;1513.00", "size": "245;22", "children": [{"name": null, "role": "AXCell", "description": null, "role_description": "cell", "value": null, "position": "10.00;1513.00", "size": "225;22", "children": [{"name": null, "role": "AXImage", "description": "Values", "role_description": "image", "value": null, "position": "27.00;1514.00", "size": "20;20", "children": []}, {"name": null, "role": "AXStaticText", "description": null, "role_description": "text", "value": "Values", "position": "49.00;1515.50", "size": "163;17", "children": []}, {"name": null, "role": "AXStaticText", "description": null, "role_description": "text", "value": "0", "position": "212.44;1515.50", "size": "13;17", "children": []}]}]}, {"name": null, "role": "AXColumn", "description": null, "role_description": "column", "value": null, "position": "10.00;52.00", "size": "225;1493", "children": []}]}, {"name": null, "role": "AXScrollBar", "description": null, "role_description": "scroll bar", "value": 0.0, "position": "245.00;52.00", "size": "15;648", "children": [{"name": null, "role": "AXValueIndicator", "description": null, "role_description": "value indicator", "value": 0.0, "position": "245.00;54.00", "size": "15;280", "children": []}, {"name": null, "role": "AXButton", "description": null, "role_description": "increment arrow button", "value": null, "position": "245.00;52.00", "size": "0;0", "children": []}, {"name": null, "role": "AXButton", "description": null, "role_description": "decrement arrow button", "value": null, "position": "245.00;52.00", "size": "0;0", "children": []}, {"name": null, "role": "AXButton", "description": null, "role_description": "increment page button", "value": null, "position": "245.00;334.00", "size": "15;366", "children": []}, {"name": null, "role": "AXButton", "description": null, "role_description": "decrement page button", "value": null, "position": "245.00;52.00", "size": "15;2", "children": []}]}]}, {"name": null, "role": "AXSplitter", "description": null, "role_description": "splitter", "value": 648.0, "position": "0.00;700.00", "size": "260;10", "children": []}, {"name": null, "role": "AXStaticText", "description": null, "role_description": "text", "value": "Summary", "position": "17.00;713.00", "size": "226;14", "children": []}, {"name": null, "role": "AXStaticText", "description": null, "role_description": "text", "value": "Assets", "position": "17.00;743.00", "size": "39;14", "children": []}, {"name": null, "role": "AXStaticText", "description": null, "role_description": "text", "value": "Liabilities", "position": "17.00;773.00", "size": "60;14", "children": []}, {"name": null, "role": "AXStaticText", "description": null, "role_description": "text", "value": "Equities", "position": "17.00;803.00", "size": "46;14", "children": []}, {"name": null, "role": "AXStaticText", "description": null, "role_description": "text", "value": "Net Income", "position": "29.00;833.00", "size": "65;14", "children": []}, {"name": null, "role": "AXStaticText", "description": null, "role_description": "text", "value": "Owner's Equity", "position": "29.00;818.00", "size": "100;14", "children": []}, {"name": null, "role": "AXStaticText", "description": null, "role_description": "text", "value": "Income", "position": "41.00;848.00", "size": "46;14", "children": []}, {"name": null, "role": "AXStaticText", "description": null, "role_description": "text", "value": "€0", "position": "131.00;848.00", "size": "112;14", "children": []}, {"name": null, "role": "AXStaticText", "description": null, "role_description": "text", "value": "Expenses", "position": "41.00;863.00", "size": "54;14", "children": []}, {"name": null, "role": "AXStaticText", "description": null, "role_description": "text", "value": "€0", "position": "131.00;863.00", "size": "112;14", "children": []}, {"name": null, "role": "AXStaticText", "description": null, "role_description": "text", "value": "€0", "position": "64.00;743.00", "size": "95;14", "children": []}, {"name": null, "role": "AXStaticText", "description": null, "role_description": "text", "value": "€0", "position": "153.00;803.00", "size": "90;14", "children": []}, {"name": null, "role": "AXStaticText", "description": null, "role_description": "text", "value": "€0", "position": "131.00;818.00", "size": "112;14", "children": []}, {"name": null, "role": "AXStaticText", "description": null, "role_description": "text", "value": "€0", "position": "131.00;833.00", "size": "112;14", "children": []}, {"name": null, "role": "AXStaticText", "description": null, "role_description": "text", "value": "Debit", "position": "120.00;728.00", "size": "39;14", "children": []}, {"name": null, "role": "AXStaticText", "description": null, "role_description": "text", "value": "Credit", "position": "204.00;728.00", "size": "39;14", "children": []}, {"name": null, "role": "AXStaticText", "description": null, "role_description": "text", "value": "Total", "position": "17.00;878.00", "size": "34;14", "children": []}, {"name": null, "role": "AXStaticText", "description": null, "role_description": "text", "value": "€0", "position": "153.00;878.00", "size": "90;14", "children": []}, {"name": null, "role": "AXStaticText", "description": null, "role_description": "text", "value": "€0", "position": "69.00;878.00", "size": "90;14", "children": []}, {"name": null, "role": "AXStaticText", "description": null, "role_description": "text", "value": "A/R", "position": "28.00;758.00", "size": "24;14", "children": []}, {"name": null, "role": "AXStaticText", "description": null, "role_description": "text", "value": "€0", "position": "64.00;758.00", "size": "95;14", "children": []}, {"name": null, "role": "AXStaticText", "description": null, "role_description": "text", "value": "A/P", "position": "28.00;788.00", "size": "24;14", "children": []}, {"name": null, "role": "AXStaticText", "description": null, "role_description": "text", "value": "€0", "position": "153.00;788.00", "size": "90;14", "children": []}, {"name": null, "role": "AXStaticText", "description": null, "role_description": "text", "value": "€0", "position": "153.00;773.00", "size": "90;14", "children": []}]}, {"name": null, "role": "AXSplitter", "description": null, "role_description": "splitter", "value": 260.0, "position": "260.00;52.00", "size": "1;845", "children": []}, {"name": null, "role": "AXScrollArea", "description": null, "role_description": "scroll area", "value": null, "position": "261.00;52.00", "size": "1118;845", "children": [{"name": null, "role": "AXTable", "description": null, "role_description": "table", "value": null, "position": "262.00;81.00", "size": "1608;800", "children": [{"name": null, "role": "AXColumn", "description": null, "role_description": "column", "value": null, "position": "262.00;81.00", "size": "128;800", "children": []}, {"name": null, "role": "AXColumn", "description": null, "role_description": "column", "value": null, "position": "390.00;81.00", "size": "123;800", "children": []}, {"name": null, "role": "AXColumn", "description": null, "role_description": "column", "value": null, "position": "513.00;81.00", "size": "123;800", "children": []}, {"name": null, "role": "AXColumn", "description": null, "role_description": "column", "value": null, "position": "636.00;81.00", "size": "123;800", "children": []}, {"name": null, "role": "AXColumn", "description": null, "role_description": "column", "value": null, "position": "759.00;81.00", "size": "123;800", "children": []}, {"name": null, "role": "AXColumn", "description": null, "role_description": "column", "value": null, "position": "882.00;81.00", "size": "123;800", "children": []}, {"name": null, "role": "AXColumn", "description": null, "role_description": "column", "value": null, "position": "1005.00;81.00", "size": "123;800", "children": []}, {"name": null, "role": "AXColumn", "description": null, "role_description": "column", "value": null, "position": "1128.00;81.00", "size": "123;800", "children": []}, {"name": null, "role": "AXColumn", "description": null, "role_description": "column", "value": null, "position": "1251.00;81.00", "size": "123;800", "children": []}, {"name": null, "role": "AXColumn", "description": null, "role_description": "column", "value": null, "position": "1374.00;81.00", "size": "123;800", "children": []}, {"name": null, "role": "AXColumn", "description": null, "role_description": "column", "value": null, "position": "1497.00;81.00", "size": "123;800", "children": []}, {"name": null, "role": "AXColumn", "description": null, "role_description": "column", "value": null, "position": "1620.00;81.00", "size": "123;800", "children": []}, {"name": null, "role": "AXColumn", "description": null, "role_description": "column", "value": null, "position": "1743.00;81.00", "size": "127;800", "children": []}, {"name": null, "role": "AXGroup", "description": null, "role_description": "group", "value": null, "position": "262.00;53.00", "size": "1608;28", "children": [{"name": "Cleared", "role": "AXButton", "description": null, "role_description": "sort button", "value": null, "position": "262.00;53.00", "size": "128;28", "children": []}, {"name": "Date", "role": "AXButton", "description": null, "role_description": "sort button", "value": null, "position": "390.00;53.00", "size": "123;28", "children": []}, {"name": "Identifier", "role": "AXButton", "description": null, "role_description": "sort button", "value": null, "position": "513.00;53.00", "size": "123;28", "children": []}, {"name": "Payee", "role": "AXButton", "description": null, "role_description": "sort button", "value": null, "position": "636.00;53.00", "size": "123;28", "children": []}, {"name": "Description", "role": "AXButton", "description": null, "role_description": "sort button", "value": null, "position": "759.00;53.00", "size": "123;28", "children": []}, {"name": "Account_1", "role": "AXButton", "description": null, "role_description": "sort button", "value": null, "position": "882.00;53.00", "size": "123;28", "children": []}, {"name": "Account_2", "role": "AXButton", "description": null, "role_description": "sort button", "value": null, "position": "1005.00;53.00", "size": "123;28", "children": []}, {"name": "Repeat", "role": "AXButton", "description": null, "role_description": "sort button", "value": null, "position": "1128.00;53.00", "size": "123;28", "children": []}, {"name": "Deposit_(Debit)", "role": "AXButton", "description": null, "role_description": "sort button", "value": null, "position": "1251.00;53.00", "size": "123;28", "children": []}, {"name": "Withdrawal_(Credit)", "role": "AXButton", "description": null, "role_description": "sort button", "value": null, "position": "1374.00;53.00", "size": "123;28", "children": []}, {"name": "Balance", "role": "AXButton", "description": null, "role_description": "sort button", "value": null, "position": "1497.00;53.00", "size": "123;28", "children": []}, {"name": "Field", "role": "AXButton", "description": null, "role_description": "sort button", "value": null, "position": "1620.00;53.00", "size": "123;28", "children": []}, {"name": "Notes", "role": "AXButton", "description": null, "role_description": "sort button", "value": null, "position": "1743.00;53.00", "size": "127;28", "children": []}]}]}, {"name": null, "role": "AXScrollBar", "description": null, "role_description": "scroll bar", "value": 0.0, "position": "262.00;881.00", "size": "1116;15", "children": [{"name": null, "role": "AXValueIndicator", "description": null, "role_description": "value indicator", "value": 0.0, "position": "264.00;881.00", "size": "772;15", "children": []}, {"name": null, "role": "AXButton", "description": null, "role_description": "increment arrow button", "value": null, "position": "262.00;881.00", "size": "0;0", "children": []}, {"name": null, "role": "AXButton", "description": null, "role_description": "decrement arrow button", "value": null, "position": "262.00;881.00", "size": "0;0", "children": []}, {"name": null, "role": "AXButton", "description": null, "role_description": "increment page button", "value": null, "position": "1036.00;881.00", "size": "342;15", "children": []}, {"name": null, "role": "AXButton", "description": null, "role_description": "decrement page button", "value": null, "position": "262.00;881.00", "size": "2;15", "children": []}]}]}]}, {"name": null, "role": "AXStaticText", "description": null, "role_description": "text", "value": "€0,00", "position": "1171.00;907.00", "size": "200;17", "children": []}, {"name": null, "role": "AXStaticText", "description": null, "role_description": "text", "value": "0 transactions", "position": "720.00;907.00", "size": "200;17", "children": []}, {"name": null, "role": "AXGroup", "description": null, "role_description": "group", "value": null, "position": "269.00;902.50", "size": "57;23", "children": [{"name": null, "role": "AXButton", "description": "add", "role_description": "button", "value": null, "position": "269.00;902.50", "size": "29;23", "children": []}, {"name": null, "role": "AXButton", "description": "remove", "role_description": "button", "value": null, "position": "298.00;902.50", "size": "28;23", "children": []}]}, {"name": null, "role": "AXPopUpButton", "description": null, "role_description": "pop up button", "value": "All", "position": "334.00;901.00", "size": "170;26", "children": []}, {"name": null, "role": "AXToolbar", "description": null, "role_description": "toolbar", "value": null, "position": "0.00;0.00", "size": "1379;52", "children": [{"name": "New_Account", "role": "AXButton", "description": null, "role_description": "button", "value": null, "position": "247.00;0.00", "size": "84;52", "children": []}, {"name": "New_Account_Group", "role": "AXButton", "description": null, "role_description": "button", "value": null, "position": "331.00;0.00", "size": "119;52", "children": []}, {"name": "New_Transaction", "role": "AXButton", "description": null, "role_description": "button", "value": null, "position": "450.00;0.00", "size": "102;52", "children": []}, {"name": "Add_Transactions", "role": "AXButton", "description": null, "role_description": "button", "value": null, "position": "552.00;0.00", "size": "106;52", "children": []}, {"name": "Edit_Transactions", "role": "AXButton", "description": null, "role_description": "button", "value": null, "position": "657.50;0.00", "size": "105;52", "children": []}, {"name": "New_Filter", "role": "AXButton", "description": null, "role_description": "button", "value": null, "position": "771.50;0.00", "size": "67;52", "children": []}, {"name": "New_Client", "role": "AXButton", "description": null, "role_description": "button", "value": null, "position": "838.50;0.00", "size": "71;52", "children": []}, {"name": "Start_Timer", "role": "AXButton", "description": null, "role_description": "button", "value": null, "position": "909.50;0.00", "size": "73;52", "children": []}, {"name": "New_Merchant", "role": "AXButton", "description": null, "role_description": "button", "value": null, "position": "982.50;0.00", "size": "90;52", "children": []}, {"name": "New_Report", "role": "AXButton", "description": null, "role_description": "button", "value": null, "position": "1072.50;0.00", "size": "76;52", "children": []}, {"name": null, "role": "AXGroup", "description": null, "role_description": "group", "value": null, "position": "1157.50;0.00", "size": "128;52", "children": [{"name": null, "role": "AXTextField", "description": null, "role_description": "search text field", "value": "", "position": "1160.50;9.00", "size": "122;25", "children": [{"name": "", "role": "AXButton", "description": "search", "role_description": "button", "value": null, "position": "1162.50;10.00", "size": "25;22", "children": []}]}, {"name": null, "role": "AXStaticText", "description": null, "role_description": "text", "value": "Search", "position": "1199.50;35.00", "size": "44;14", "children": []}]}, {"name": null, "role": "AXPopUpButton", "description": "more toolbar items", "role_description": "pop up button", "value": null, "position": "1344.00;14.00", "size": "26;14", "children": []}]}, {"name": null, "role": "AXButton", "description": null, "role_description": "close button", "value": null, "position": "19.00;18.00", "size": "14;16", "children": []}, {"name": null, "role": "AXButton", "description": null, "role_description": "zoom button", "value": null, "position": "59.00;18.00", "size": "14;16", "children": [{"name": null, "role": "AXGroup", "description": null, "role_description": "group", "value": null, "position": "59.00;18.00", "size": "14;16", "children": [{"name": null, "role": "AXGroup", "description": null, "role_description": "group", "value": null, "position": "59.00;18.00", "size": "14;16", "children": []}]}]}, {"name": null, "role": "AXButton", "description": null, "role_description": "minimize button", "value": null, "position": "39.00;18.00", "size": "14;16", "children": []}, {"name": null, "role": "AXStaticText", "description": null, "role_description": "text", "value": "[name]", "position": "87.00;0.00", "size": "160;52", "children": []}, {"name": null, "role": "AXSheet", "description": null, "role_description": "sheet", "value": null, "position": "390.00;52.00", "size": "600;859", "children": [{"name": null, "role": "AXScrollArea", "description": null, "role_description": "scroll area", "value": null, "position": "390.00;52.00", "size": "600;798", "children": [{"name": "", "role": "AXCheckBox", "description": null, "role_description": "checkbox", "value": 0, "position": "515.00;72.00", "size": "455;18", "children": []}, {"name": null, "role": "AXStaticText", "description": null, "role_description": "text", "value": "Cleared:", "position": "410.00;74.00", "size": "100;20", "children": []}, {"name": null, "role": "AXDateTimeArea", "description": null, "role_description": "date time area", "value": "2024-08-16 15:19:24 +0000", "position": "515.00;100.00", "size": "96;28", "children": [{"name": null, "role": "AXIncrementor", "description": null, "role_description": "stepper", "value": 0.5, "position": "592.50;104.00", "size": "19;24", "children": [{"name": null, "role": "AXButton", "description": null, "role_description": "increment arrow button", "value": null, "position": "592.50;104.00", "size": "19;12", "children": []}, {"name": null, "role": "AXButton", "description": null, "role_description": "decrement arrow button", "value": null, "position": "592.50;116.00", "size": "19;12", "children": []}]}]}, {"name": null, "role": "AXDisclosureTriangle", "description": null, "role_description": "disclosure triangle", "value": 0, "position": "616.50;109.50", "size": "13;13", "children": []}, {"name": null, "role": "AXStaticText", "description": null, "role_description": "text", "value": "Date:", "position": "410.00;110.00", "size": "100;20", "children": []}, {"name": null, "role": "AXStaticText", "description": null, "role_description": "text", "value": "1", "position": "515.00;138.00", "size": "455;20", "children": []}, {"name": null, "role": "AXStaticText", "description": null, "role_description": "text", "value": "Identifier:", "position": "410.00;138.00", "size": "100;20", "children": []}, {"name": null, "role": "AXTextField", "description": null, "role_description": "text field", "value": "doggy", "position": "515.00;168.00", "size": "455;20", "children": []}, {"name": null, "role": "AXStaticText", "description": null, "role_description": "text", "value": "Payee:", "position": "410.00;171.00", "size": "100;20", "children": []}, {"name": null, "role": "AXTextField", "description": null, "role_description": "text field", "value": "bone", "position": "515.00;198.00", "size": "455;20", "children": []}, {"name": null, "role": "AXStaticText", "description": null, "role_description": "text", "value": "Description:", "position": "410.00;201.00", "size": "100;20", "children": []}, {"name": "", "role": "AXCheckBox", "description": null, "role_description": "checkbox", "value": 0, "position": "515.00;231.00", "size": "22;18", "children": []}, {"name": null, "role": "AXTextField", "description": null, "role_description": "text field", "value": "", "position": "539.00;229.00", "size": "31;22", "children": []}, {"name": null, "role": "AXPopUpButton", "description": null, "role_description": "pop up button", "value": "days", "position": "576.00;228.00", "size": "80;26", "children": []}, {"name": null, "role": "AXPopUpButton", "description": null, "role_description": "pop up button", "value": "Never", "position": "697.00;228.00", "size": "71;26", "children": []}, {"name": null, "role": "AXStaticText", "description": null, "role_description": "text", "value": "Ends", "position": "658.00;232.00", "size": "35;17", "children": []}, {"name": null, "role": "AXDateTimeArea", "description": null, "role_description": "date time area", "value": "2024-08-16 15:21:19 +0000", "position": "773.00;225.00", "size": "96;27", "children": [{"name": null, "role": "AXIncrementor", "description": null, "role_description": "stepper", "value": 0.5, "position": "850.00;228.00", "size": "19;24", "children": [{"name": null, "role": "AXButton", "description": null, "role_description": "increment arrow button", "value": null, "position": "850.00;228.00", "size": "19;12", "children": []}, {"name": null, "role": "AXButton", "description": null, "role_description": "decrement arrow button", "value": null, "position": "850.00;240.00", "size": "19;12", "children": []}]}]}, {"name": null, "role": "AXStaticText", "description": null, "role_description": "text", "value": "Repeat:", "position": "410.00;234.00", "size": "100;20", "children": []}, {"name": null, "role": "AXTextField", "description": null, "role_description": "text field", "value": "uuu", "position": "515.00;262.00", "size": "455;20", "children": []}, {"name": null, "role": "AXStaticText", "description": null, "role_description": "text", "value": "Notes:", "position": "410.00;265.00", "size": "100;20", "children": []}, {"name": null, "role": "AXScrollArea", "description": null, "role_description": "scroll area", "value": null, "position": "410.00;732.00", "size": "560;86", "children": [{"name": null, "role": "AXList", "description": null, "role_description": "grid", "value": null, "position": "411.00;733.00", "size": "558;84", "children": []}]}, {"name": "", "role": "AXMenuButton", "description": null, "role_description": "menu button", "value": null, "position": "410.00;825.00", "size": "31;25", "children": []}, {"name": "", "role": "AXButton", "description": "remove", "role_description": "button", "value": null, "position": "449.00;825.00", "size": "25;25", "children": []}, {"name": null, "role": "AXStaticText", "description": null, "role_description": "text", "value": "Attachments:", "position": "408.00;713.00", "size": "79;14", "children": []}, {"name": null, "role": "AXStaticText", "description": null, "role_description": "text", "value": "Split #1:", "position": "408.00;307.00", "size": "51;14", "children": []}, {"name": null, "role": "AXStaticText", "description": null, "role_description": "text", "value": "Description:", "position": "431.00;330.00", "size": "79;17", "children": []}, {"name": null, "role": "AXStaticText", "description": null, "role_description": "text", "value": "Account:", "position": "451.00;362.00", "size": "59;17", "children": []}, {"name": null, "role": "AXTextField", "description": null, "role_description": "text field", "value": "", "position": "515.00;327.00", "size": "455;22", "children": []}, {"name": null, "role": "AXPopUpButton", "description": null, "role_description": "pop up button", "value": "Depreciation", "position": "513.00;359.00", "size": "460;26", "children": []}, {"name": null, "role": "AXStaticText", "description": null, "role_description": "text", "value": "Total:", "position": "472.00;415.00", "size": "38;17", "children": []}, {"name": "Delete_Split…", "role": "AXButton", "description": null, "role_description": "button", "value": null, "position": "509.00;437.00", "size": "125;32", "children": []}, {"name": null, "role": "AXTextField", "description": null, "role_description": "text field", "value": "", "position": "515.00;412.00", "size": "100;22", "children": []}, {"name": null, "role": "AXTextField", "description": null, "role_description": "text field", "value": "1,00", "position": "623.00;412.00", "size": "100;22", "children": []}, {"name": null, "role": "AXPopUpButton", "description": null, "role_description": "pop up button", "value": "Europe (Euro / EUR)", "position": "758.00;411.00", "size": "215;26", "children": []}, {"name": null, "role": "AXStaticText", "description": null, "role_description": "text", "value": "Debit (Expense)", "position": "510.00;395.00", "size": "110;14", "children": []}, {"name": null, "role": "AXStaticText", "description": null, "role_description": "text", "value": "Credit (Rebate)", "position": "618.00;395.00", "size": "110;14", "children": []}, {"name": "", "role": "AXButton", "description": null, "role_description": "button", "value": null, "position": "729.00;412.00", "size": "25;22", "children": []}, {"name": null, "role": "AXStaticText", "description": null, "role_description": "text", "value": "Split #2:", "position": "408.00;488.00", "size": "51;14", "children": []}, {"name": null, "role": "AXStaticText", "description": null, "role_description": "text", "value": "Description:", "position": "431.00;511.00", "size": "79;17", "children": []}, {"name": null, "role": "AXStaticText", "description": null, "role_description": "text", "value": "Account:", "position": "451.00;543.00", "size": "59;17", "children": []}, {"name": null, "role": "AXTextField", "description": null, "role_description": "text field", "value": "", "position": "515.00;508.00", "size": "455;22", "children": []}, {"name": null, "role": "AXPopUpButton", "description": null, "role_description": "pop up button", "value": "Credit Card", "position": "513.00;540.00", "size": "460;26", "children": []}, {"name": null, "role": "AXStaticText", "description": null, "role_description": "text", "value": "Total:", "position": "472.00;596.00", "size": "38;17", "children": []}, {"name": "Delete_Split…", "role": "AXButton", "description": null, "role_description": "button", "value": null, "position": "509.00;618.00", "size": "125;32", "children": []}, {"name": null, "role": "AXTextField", "description": null, "role_description": "text field", "value": "1,00", "position": "515.00;593.00", "size": "100;22", "children": []}, {"name": null, "role": "AXTextField", "description": null, "role_description": "text field", "value": "", "position": "623.00;593.00", "size": "100;22", "children": []}, {"name": null, "role": "AXPopUpButton", "description": null, "role_description": "pop up button", "value": "Europe (Euro / EUR)", "position": "758.00;592.00", "size": "215;26", "children": []}, {"name": null, "role": "AXStaticText", "description": null, "role_description": "text", "value": "Debit (Payment)", "position": "510.00;576.00", "size": "110;14", "children": []}, {"name": null, "role": "AXStaticText", "description": null, "role_description": "text", "value": "Credit (Charge)", "position": "618.00;576.00", "size": "110;14", "children": []}, {"name": "", "role": "AXButton", "description": null, "role_description": "button", "value": null, "position": "729.00;593.00", "size": "25;22", "children": []}, {"name": "New_Split", "role": "AXButton", "description": null, "role_description": "button", "value": null, "position": "509.00;665.00", "size": "125;32", "children": []}]}, {"name": "Save", "role": "AXButton", "description": null, "role_description": "button", "value": null, "position": "894.00;866.00", "size": "82;32", "children": []}, {"name": "Cancel", "role": "AXButton", "description": null, "role_description": "button", "value": null, "position": "812.00;866.00", "size": "82;32", "children": []}, {"name": "Unsplit_Transaction", "role": "AXButton", "description": null, "role_description": "button", "value": null, "position": "404.00;866.00", "size": "162;32", "children": []}]}]}